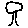
Label: tree